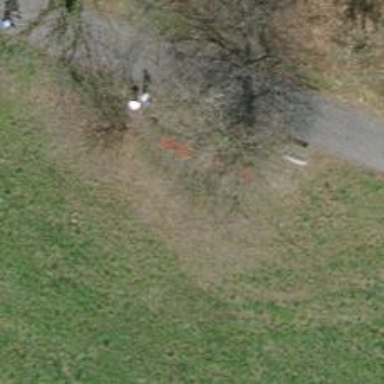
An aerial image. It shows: Blue bench.